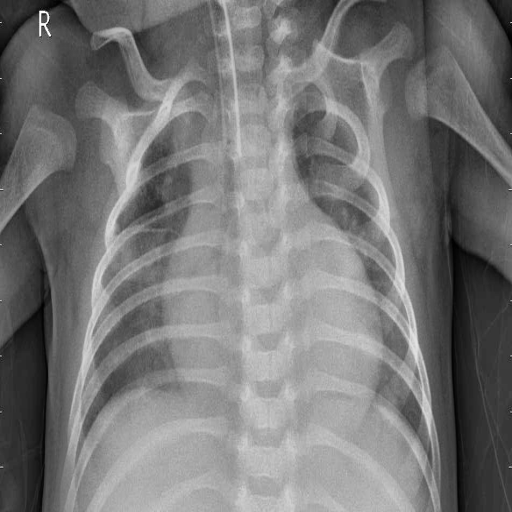
Finding: PNEUMONIA